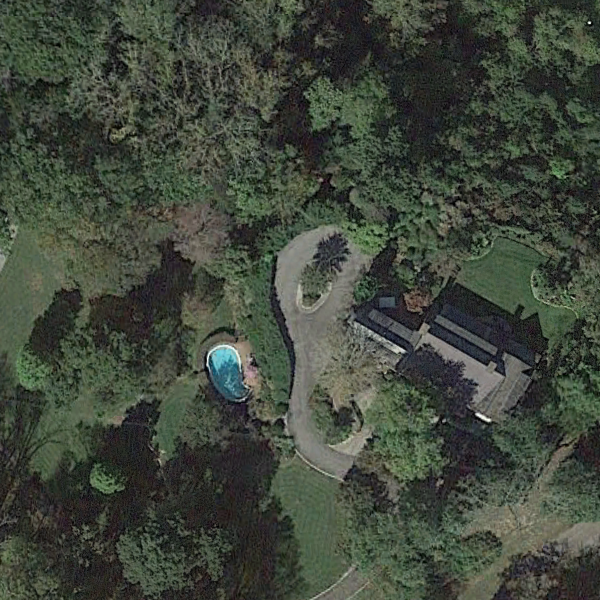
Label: SparseResidential